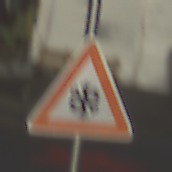
Verkehrszeichen: SchneeOderEisglaette
Umgebung: Outdoor, Urban
Tageszeit: MorningAfternoon
Wetter: PartlyCloudy
Licht: Natural
Jahreszeit: NotSpecified
Kontrast: MediumContrast